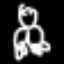
Label: frog